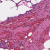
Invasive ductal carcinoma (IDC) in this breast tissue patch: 0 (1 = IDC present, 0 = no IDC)